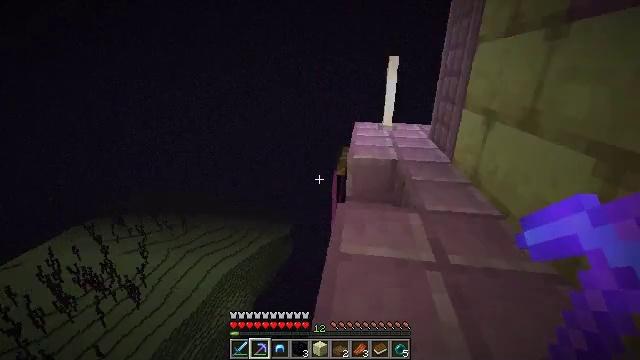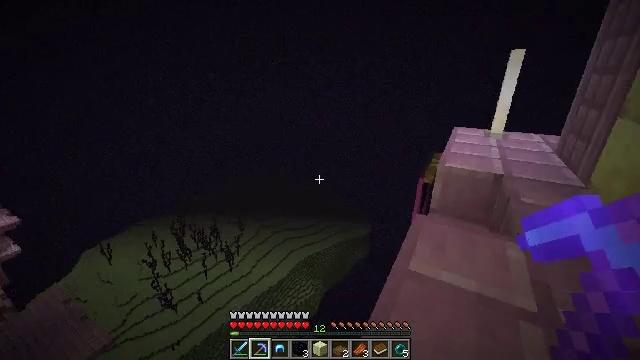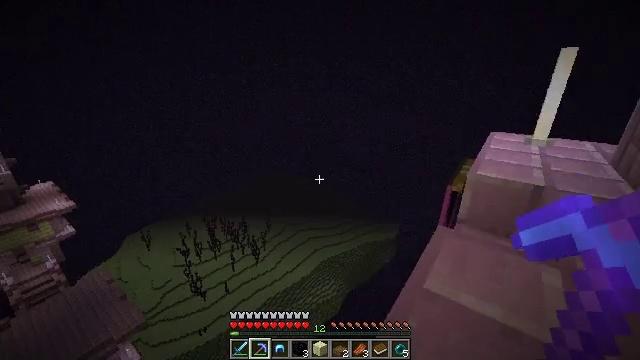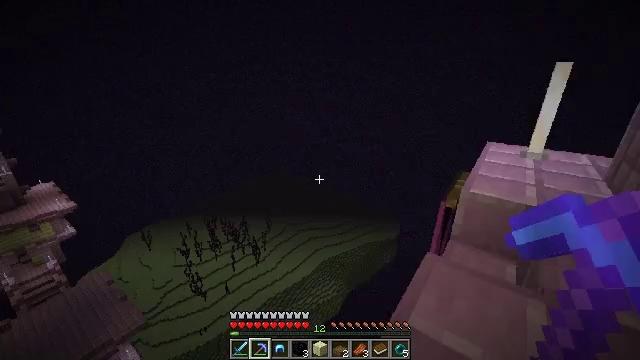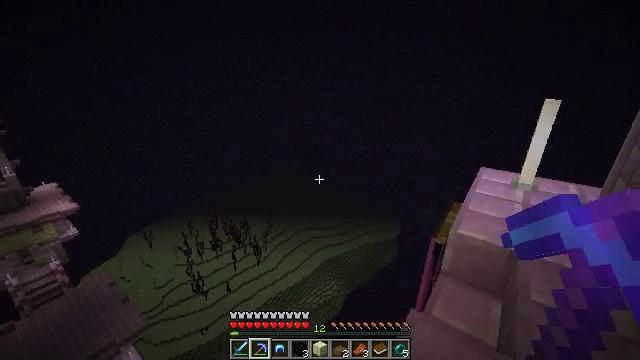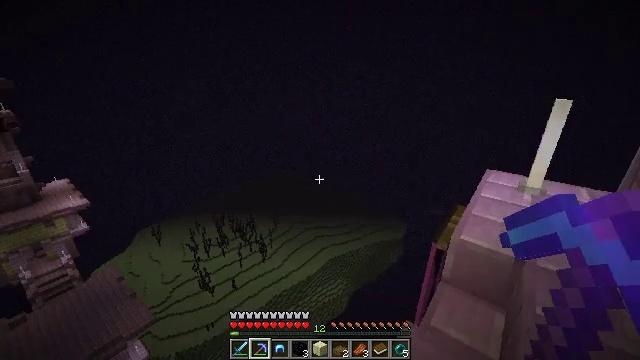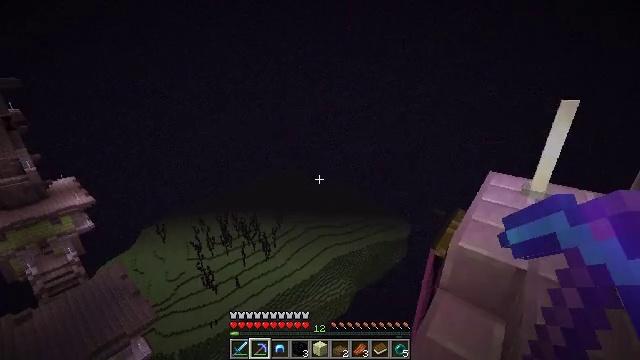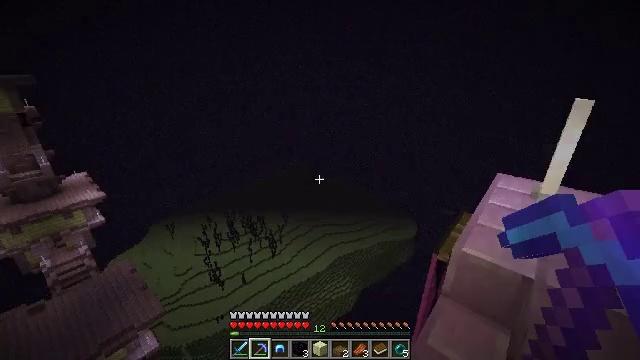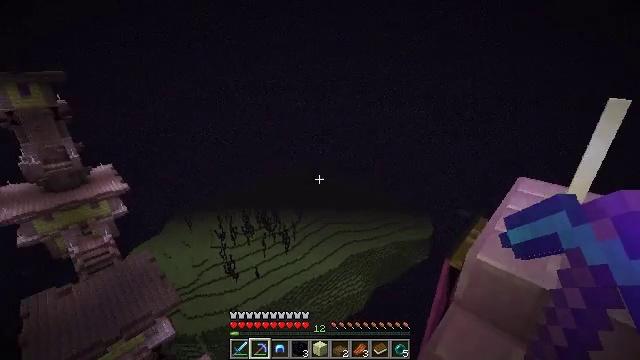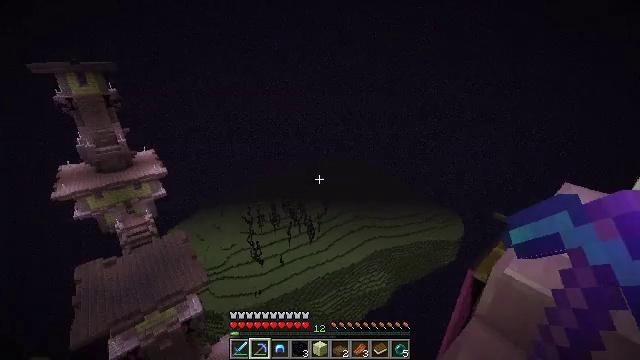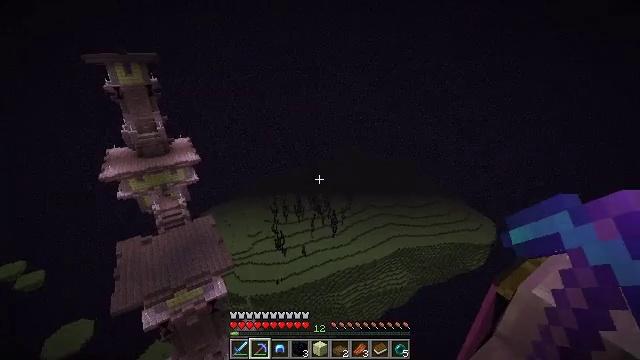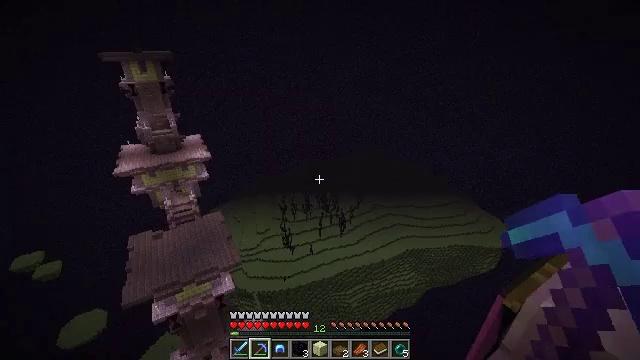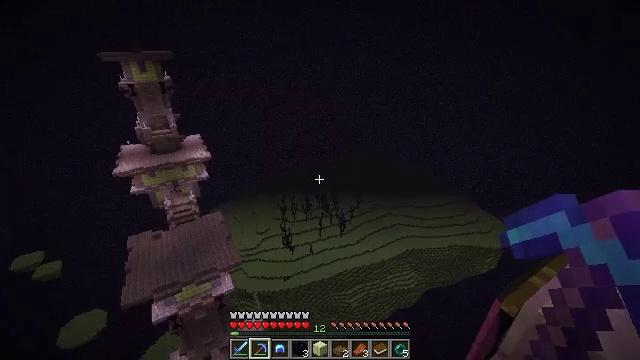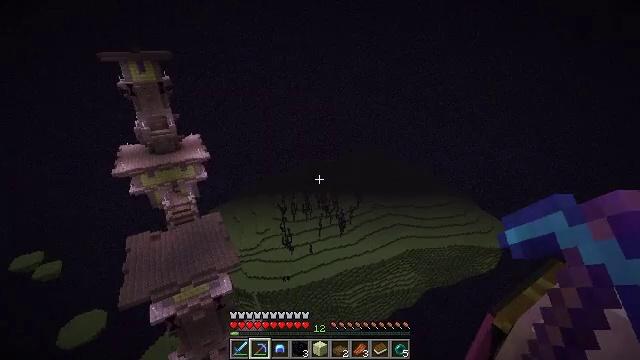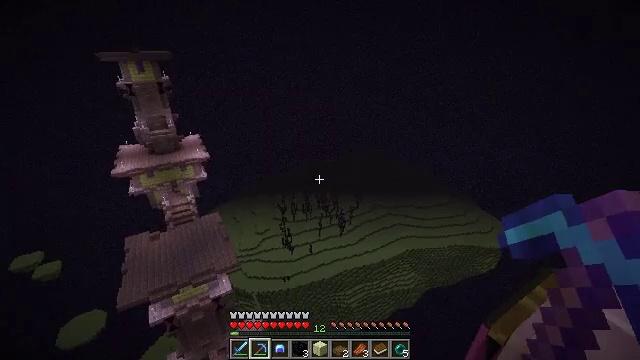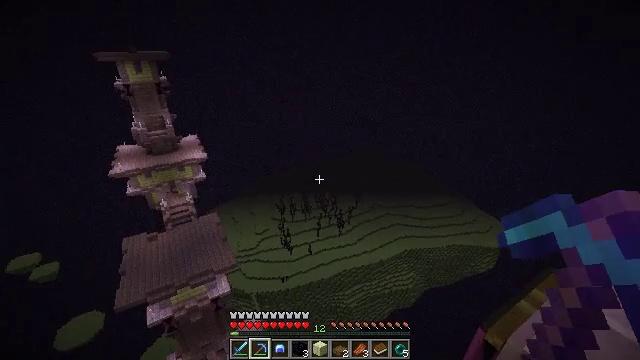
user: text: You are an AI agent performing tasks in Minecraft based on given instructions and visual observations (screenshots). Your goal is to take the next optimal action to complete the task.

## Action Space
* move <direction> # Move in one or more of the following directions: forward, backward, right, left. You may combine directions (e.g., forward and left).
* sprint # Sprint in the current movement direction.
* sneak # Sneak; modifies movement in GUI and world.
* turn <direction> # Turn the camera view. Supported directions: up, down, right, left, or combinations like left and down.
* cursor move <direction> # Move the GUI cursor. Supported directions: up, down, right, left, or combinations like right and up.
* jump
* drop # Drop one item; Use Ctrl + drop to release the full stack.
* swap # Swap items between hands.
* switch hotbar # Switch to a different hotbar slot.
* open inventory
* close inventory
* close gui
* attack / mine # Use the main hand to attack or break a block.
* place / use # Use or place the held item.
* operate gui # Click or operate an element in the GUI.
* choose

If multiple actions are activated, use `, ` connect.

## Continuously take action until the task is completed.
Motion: motion action
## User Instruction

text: Break the end rod from its place.
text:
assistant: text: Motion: move forward and move right, sneak, turn left
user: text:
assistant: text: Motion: move forward and move right, sneak, turn left
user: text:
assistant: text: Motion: move forward and move right, sneak
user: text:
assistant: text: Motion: move forward and move right, sneak
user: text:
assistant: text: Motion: move forward and move right, sneak, turn left
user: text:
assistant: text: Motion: move forward and move right, sneak
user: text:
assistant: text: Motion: move forward and move right, sneak, turn left
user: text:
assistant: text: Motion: move forward and move right, sneak, turn left
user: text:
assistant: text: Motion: move forward and move right, sneak, turn left and down
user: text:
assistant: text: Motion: move forward and move right, sneak, turn left and down
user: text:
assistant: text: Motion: move forward and move right, sneak, turn left
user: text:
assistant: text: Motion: move forward and move right, sneak
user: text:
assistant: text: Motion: move forward and move right, sneak
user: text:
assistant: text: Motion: move forward and move right, sneak
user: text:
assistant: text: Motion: move forward and move right, sneak
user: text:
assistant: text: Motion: move forward and move right, sneak
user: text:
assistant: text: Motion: move forward and move right, sneak
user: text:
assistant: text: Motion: move forward and move right, sneak, turn right and down
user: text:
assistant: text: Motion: move forward and move right, sneak, turn right and down
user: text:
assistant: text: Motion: move forward and move right, sneak, turn right
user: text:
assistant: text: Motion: move forward and move right, sneak, turn right
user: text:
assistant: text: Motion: move forward and move right, sneak, turn right
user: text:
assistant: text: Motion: move forward and move right, sneak
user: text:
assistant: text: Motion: move forward and move right, sneak
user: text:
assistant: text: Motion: move forward and move right, sneak
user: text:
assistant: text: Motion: move forward and move right, sneak, turn left
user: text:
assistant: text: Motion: move forward and move right, sneak, turn left
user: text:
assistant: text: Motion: move forward, sneak
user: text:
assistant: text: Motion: move forward, sneak
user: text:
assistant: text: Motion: move forward, sneak, turn left